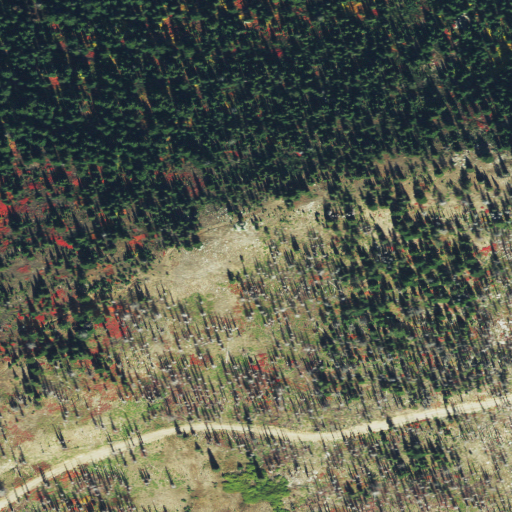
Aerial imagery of ridge(s) in Idaho named Rocky Ridge containing evergreen forest, shrub, and grassland